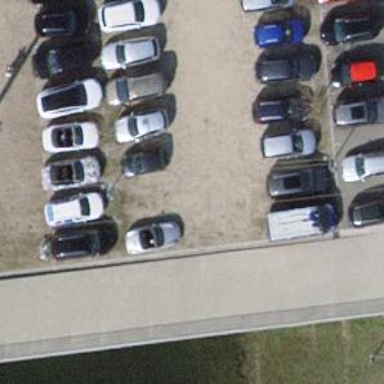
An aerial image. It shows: Road serving as parking aisle.